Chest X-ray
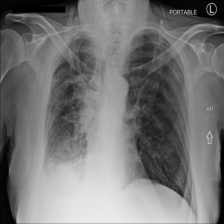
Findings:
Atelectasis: negative
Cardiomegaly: negative
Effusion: positive
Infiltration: negative
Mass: negative
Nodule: negative
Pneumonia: negative
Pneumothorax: negative
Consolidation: negative
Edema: negative
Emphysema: negative
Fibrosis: negative
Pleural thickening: negative
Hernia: negative